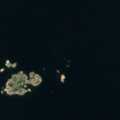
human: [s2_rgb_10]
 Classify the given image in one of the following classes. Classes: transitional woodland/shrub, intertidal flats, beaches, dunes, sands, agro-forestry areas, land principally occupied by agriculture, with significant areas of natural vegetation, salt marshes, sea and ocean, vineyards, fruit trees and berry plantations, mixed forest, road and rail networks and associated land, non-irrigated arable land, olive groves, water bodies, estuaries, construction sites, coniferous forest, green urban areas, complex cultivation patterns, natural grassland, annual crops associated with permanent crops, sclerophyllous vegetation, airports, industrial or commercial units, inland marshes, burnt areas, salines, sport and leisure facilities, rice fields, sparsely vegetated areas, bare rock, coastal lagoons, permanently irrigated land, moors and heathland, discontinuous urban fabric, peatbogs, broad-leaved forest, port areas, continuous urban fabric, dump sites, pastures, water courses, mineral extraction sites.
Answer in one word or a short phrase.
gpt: sea and ocean